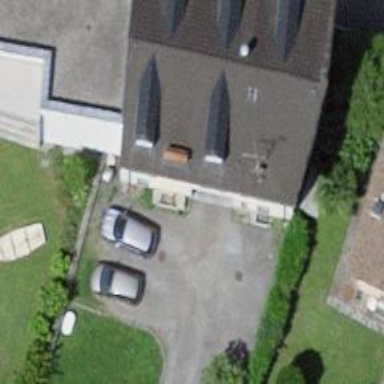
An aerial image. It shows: Driveway tunnel serving as building passage.